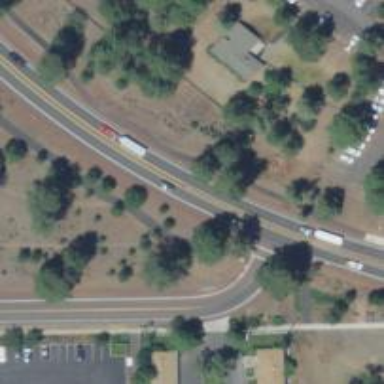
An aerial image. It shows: Trunk highway.